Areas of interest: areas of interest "Beijing Monthly Bulletin Publishing House (Fahua South Lane North)"
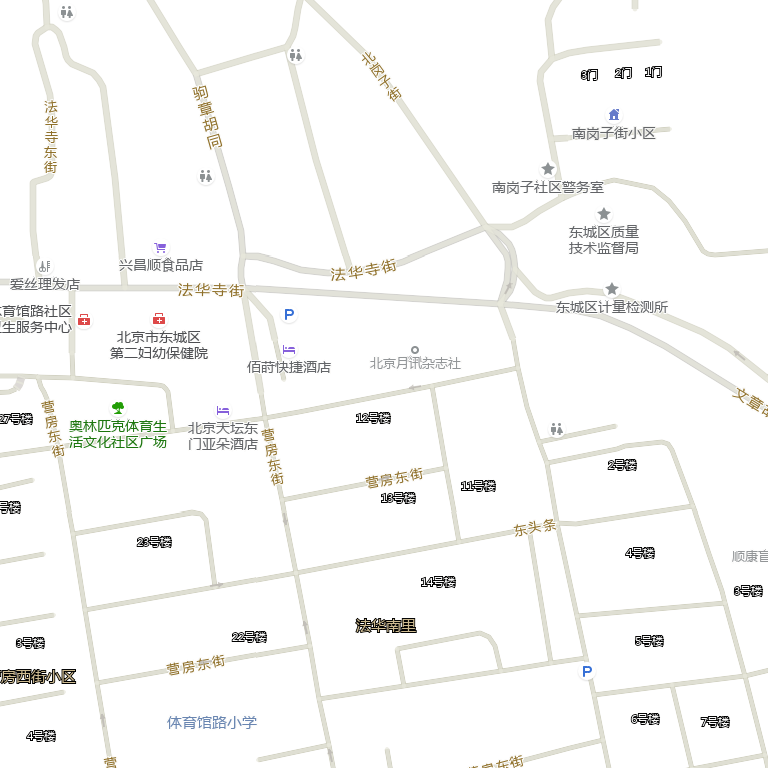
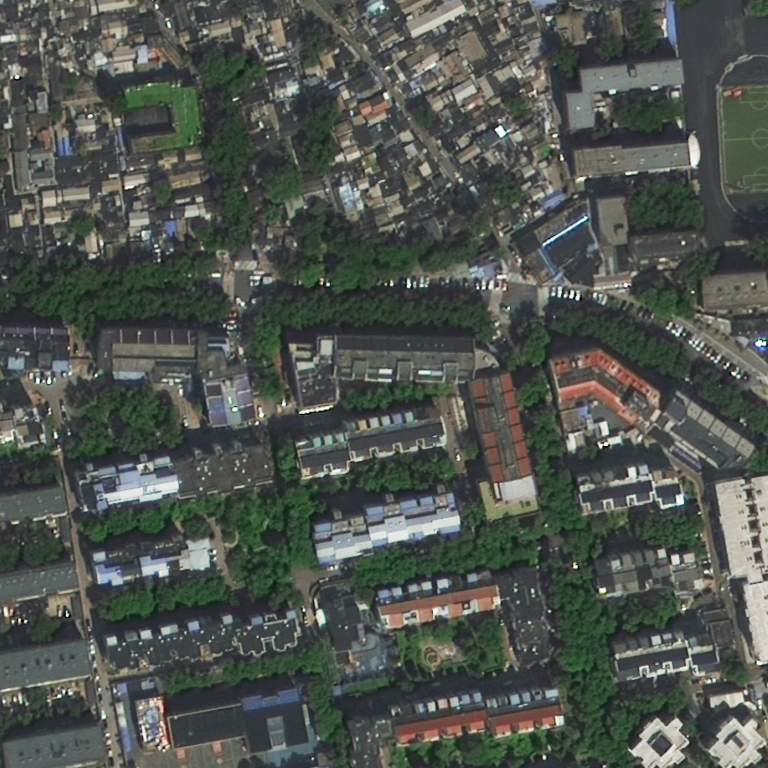